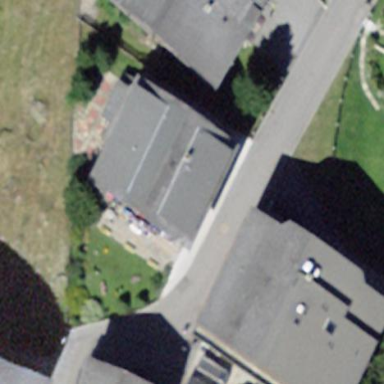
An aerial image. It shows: Hotel building.